Field crop: tomato
Growth stage: 2
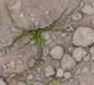
Species: cyperus